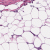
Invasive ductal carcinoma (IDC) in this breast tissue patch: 1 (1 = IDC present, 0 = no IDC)